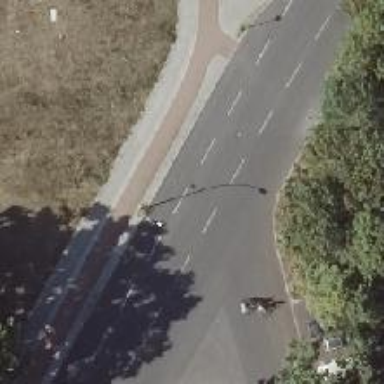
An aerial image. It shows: Asphalt road with cycle track. The road is classified as unclassified.